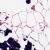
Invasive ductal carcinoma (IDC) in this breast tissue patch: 0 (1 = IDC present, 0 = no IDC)